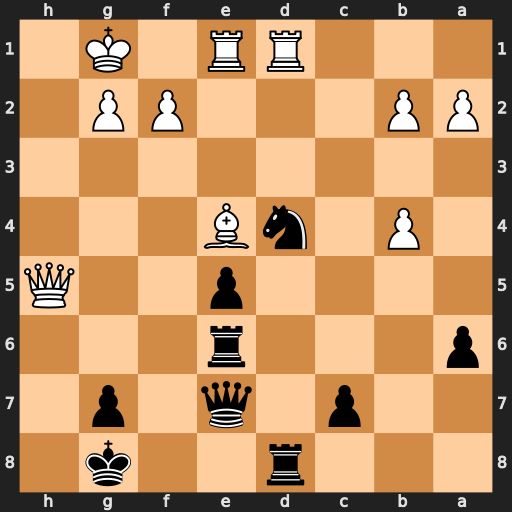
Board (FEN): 3r2k1/2p1q1p1/p3r3/4p2Q/1P1nB3/8/PP3PP1/3RR1K1
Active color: b
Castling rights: -
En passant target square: -
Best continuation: Rh6 Qxh6 gxh6